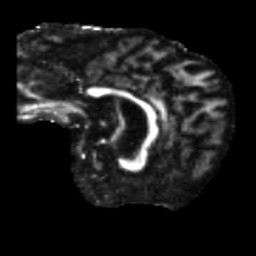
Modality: FA
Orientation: sagittal
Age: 68
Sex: male
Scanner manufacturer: siemens
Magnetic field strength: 3 T
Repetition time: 5.25 s
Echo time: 0.08 s